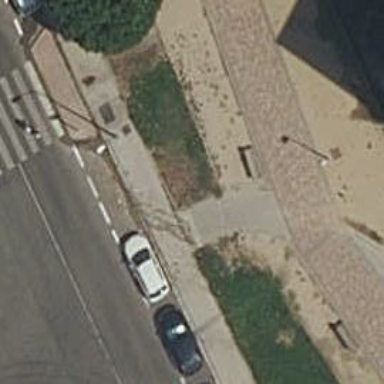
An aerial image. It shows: Concrete footway.